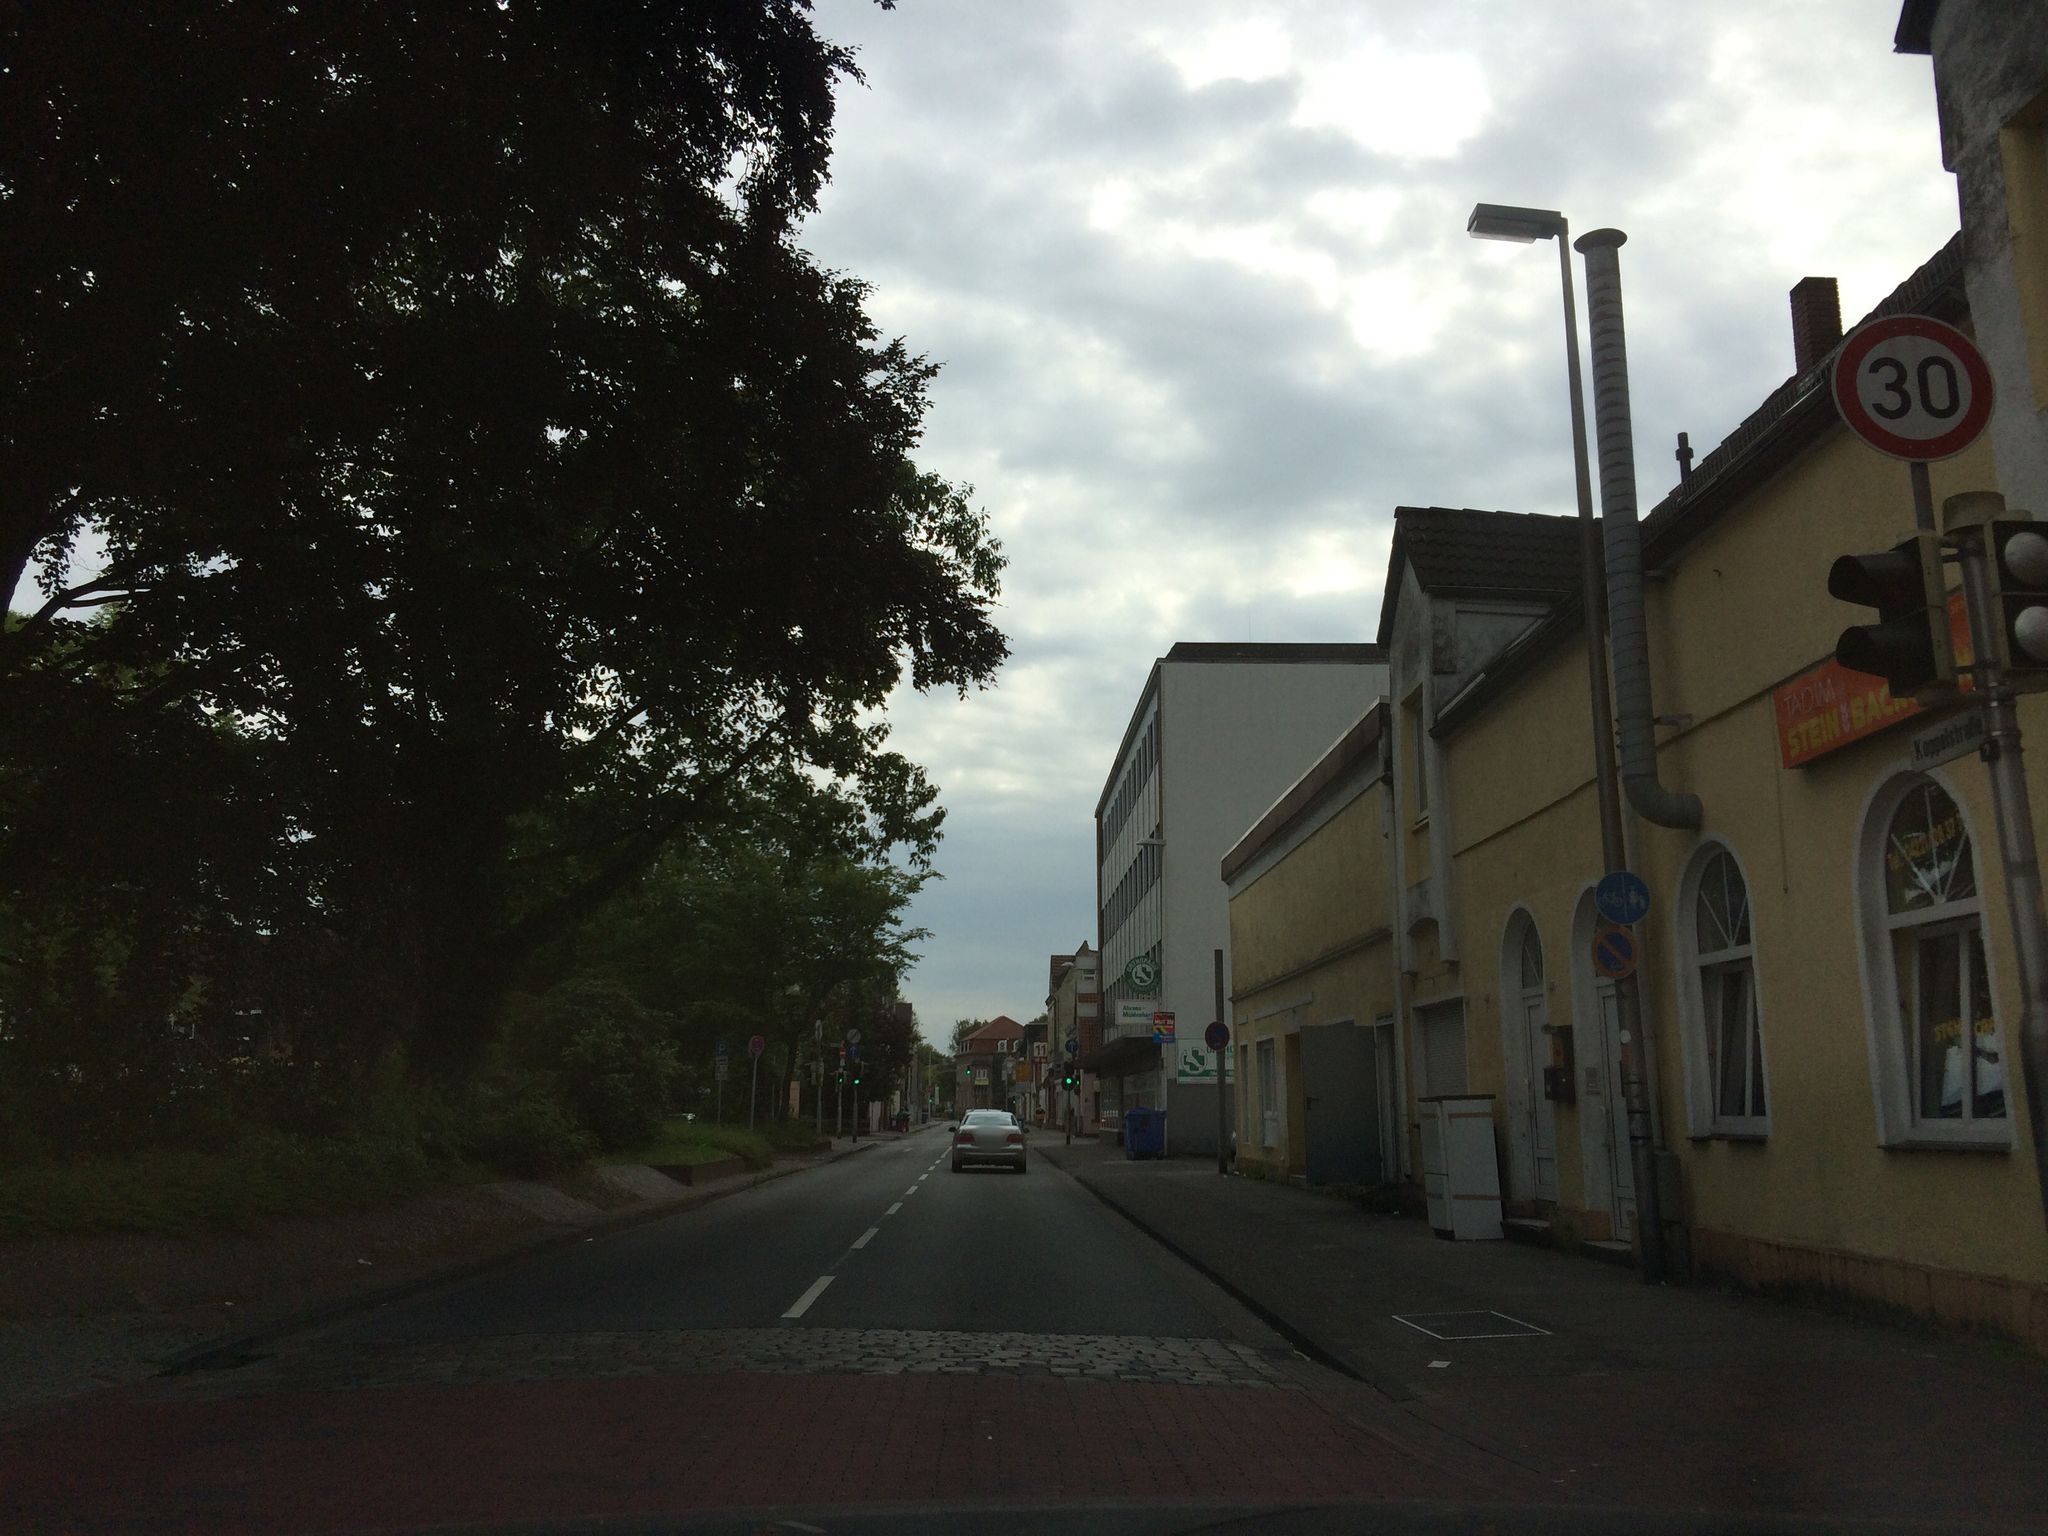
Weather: cloudy
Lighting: day
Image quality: good
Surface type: driving surface
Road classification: tertiary
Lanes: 2
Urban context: urban centre
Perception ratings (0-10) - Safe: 6.82, Lively: 7.78, Beautiful: 8.8, Boring: 2, Depressing: 2.17, Wealthy: 6.35